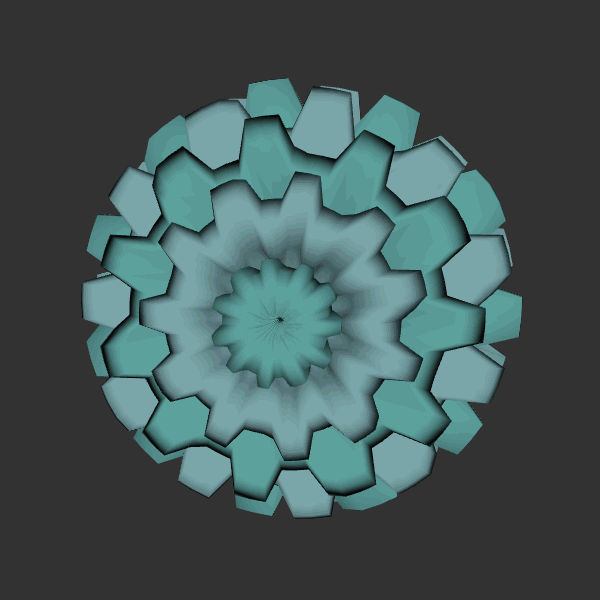
Background: dark